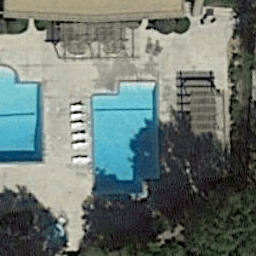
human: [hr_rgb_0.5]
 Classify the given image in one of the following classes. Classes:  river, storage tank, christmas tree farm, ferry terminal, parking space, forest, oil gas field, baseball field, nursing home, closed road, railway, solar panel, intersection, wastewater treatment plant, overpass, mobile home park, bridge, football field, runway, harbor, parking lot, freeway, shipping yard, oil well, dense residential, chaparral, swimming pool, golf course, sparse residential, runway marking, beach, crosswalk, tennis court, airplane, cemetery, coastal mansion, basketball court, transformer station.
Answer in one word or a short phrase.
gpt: swimming pool